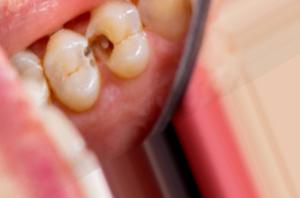
Condition: Caries